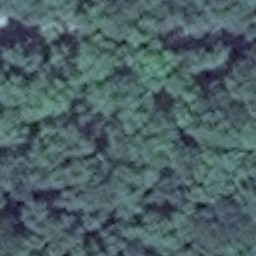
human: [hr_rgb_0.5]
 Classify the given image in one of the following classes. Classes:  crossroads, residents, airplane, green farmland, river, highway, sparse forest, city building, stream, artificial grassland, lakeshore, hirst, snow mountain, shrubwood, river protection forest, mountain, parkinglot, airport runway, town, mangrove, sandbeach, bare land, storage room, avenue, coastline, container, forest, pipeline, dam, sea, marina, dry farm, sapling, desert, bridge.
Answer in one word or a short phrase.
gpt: forest